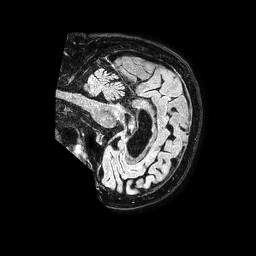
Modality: FLAIR
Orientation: sagittal
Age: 69
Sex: male
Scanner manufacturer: philips
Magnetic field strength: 1.5 T
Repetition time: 4.8 s
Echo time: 0.3 s